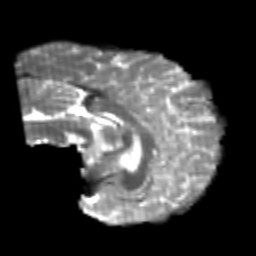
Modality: T2w
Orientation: sagittal
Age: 24
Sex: male
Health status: healthy
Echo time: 0.074 s